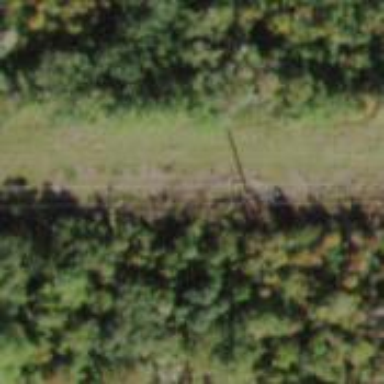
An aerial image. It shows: Power pole.